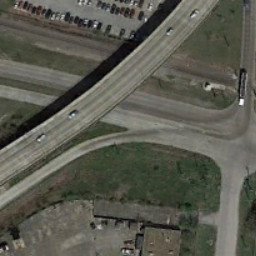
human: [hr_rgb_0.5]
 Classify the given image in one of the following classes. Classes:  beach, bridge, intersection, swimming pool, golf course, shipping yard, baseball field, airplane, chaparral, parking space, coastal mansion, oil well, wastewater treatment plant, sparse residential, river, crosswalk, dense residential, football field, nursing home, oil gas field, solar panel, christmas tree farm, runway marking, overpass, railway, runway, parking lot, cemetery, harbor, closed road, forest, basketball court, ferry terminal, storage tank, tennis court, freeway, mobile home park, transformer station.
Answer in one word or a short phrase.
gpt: overpass